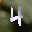
Label: 4